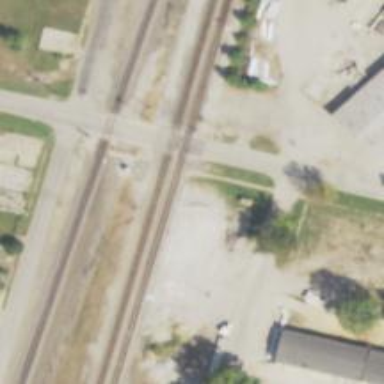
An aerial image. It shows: Railway crossing.